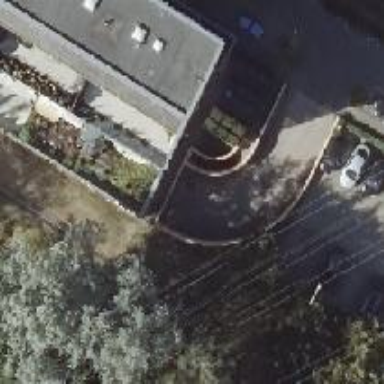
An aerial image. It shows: Parking entrance.